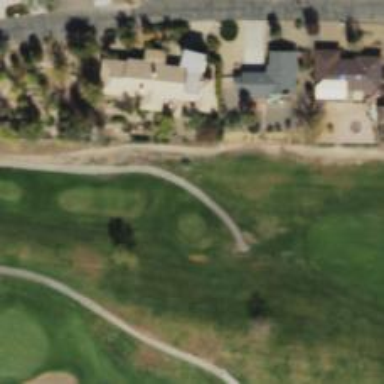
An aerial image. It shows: Service road used as golf cart path.